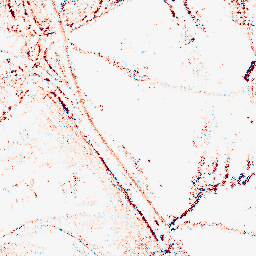
Category: morphological
Decomposition family: morphological_rect
Decomposition parameters: operation: opening
width: 5
height: 3
Upsampling method: regularized
Upsampling parameters: scale: 4
lambda_reg: 0.1
Upsampling scale: 4